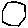
Label: hexagon